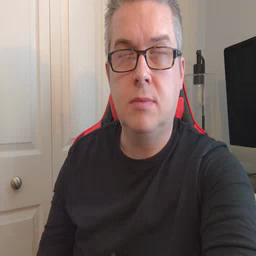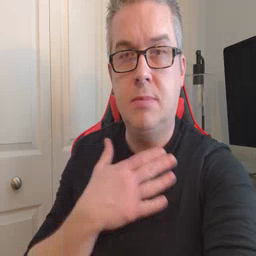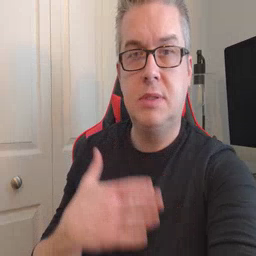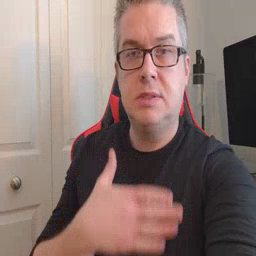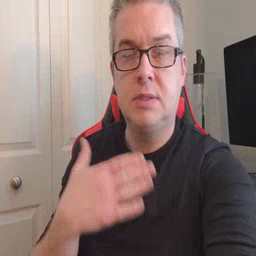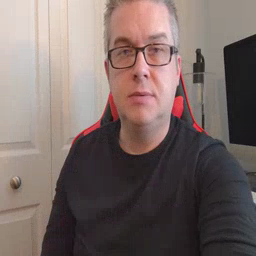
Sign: please